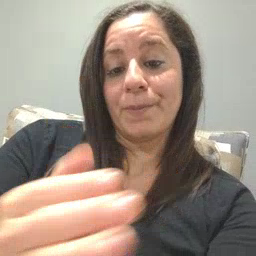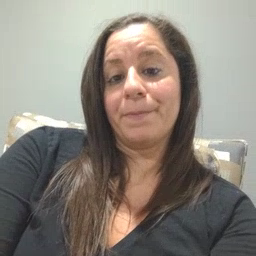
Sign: bedroom